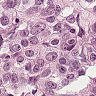
Metastatic tissue present: yes